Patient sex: M
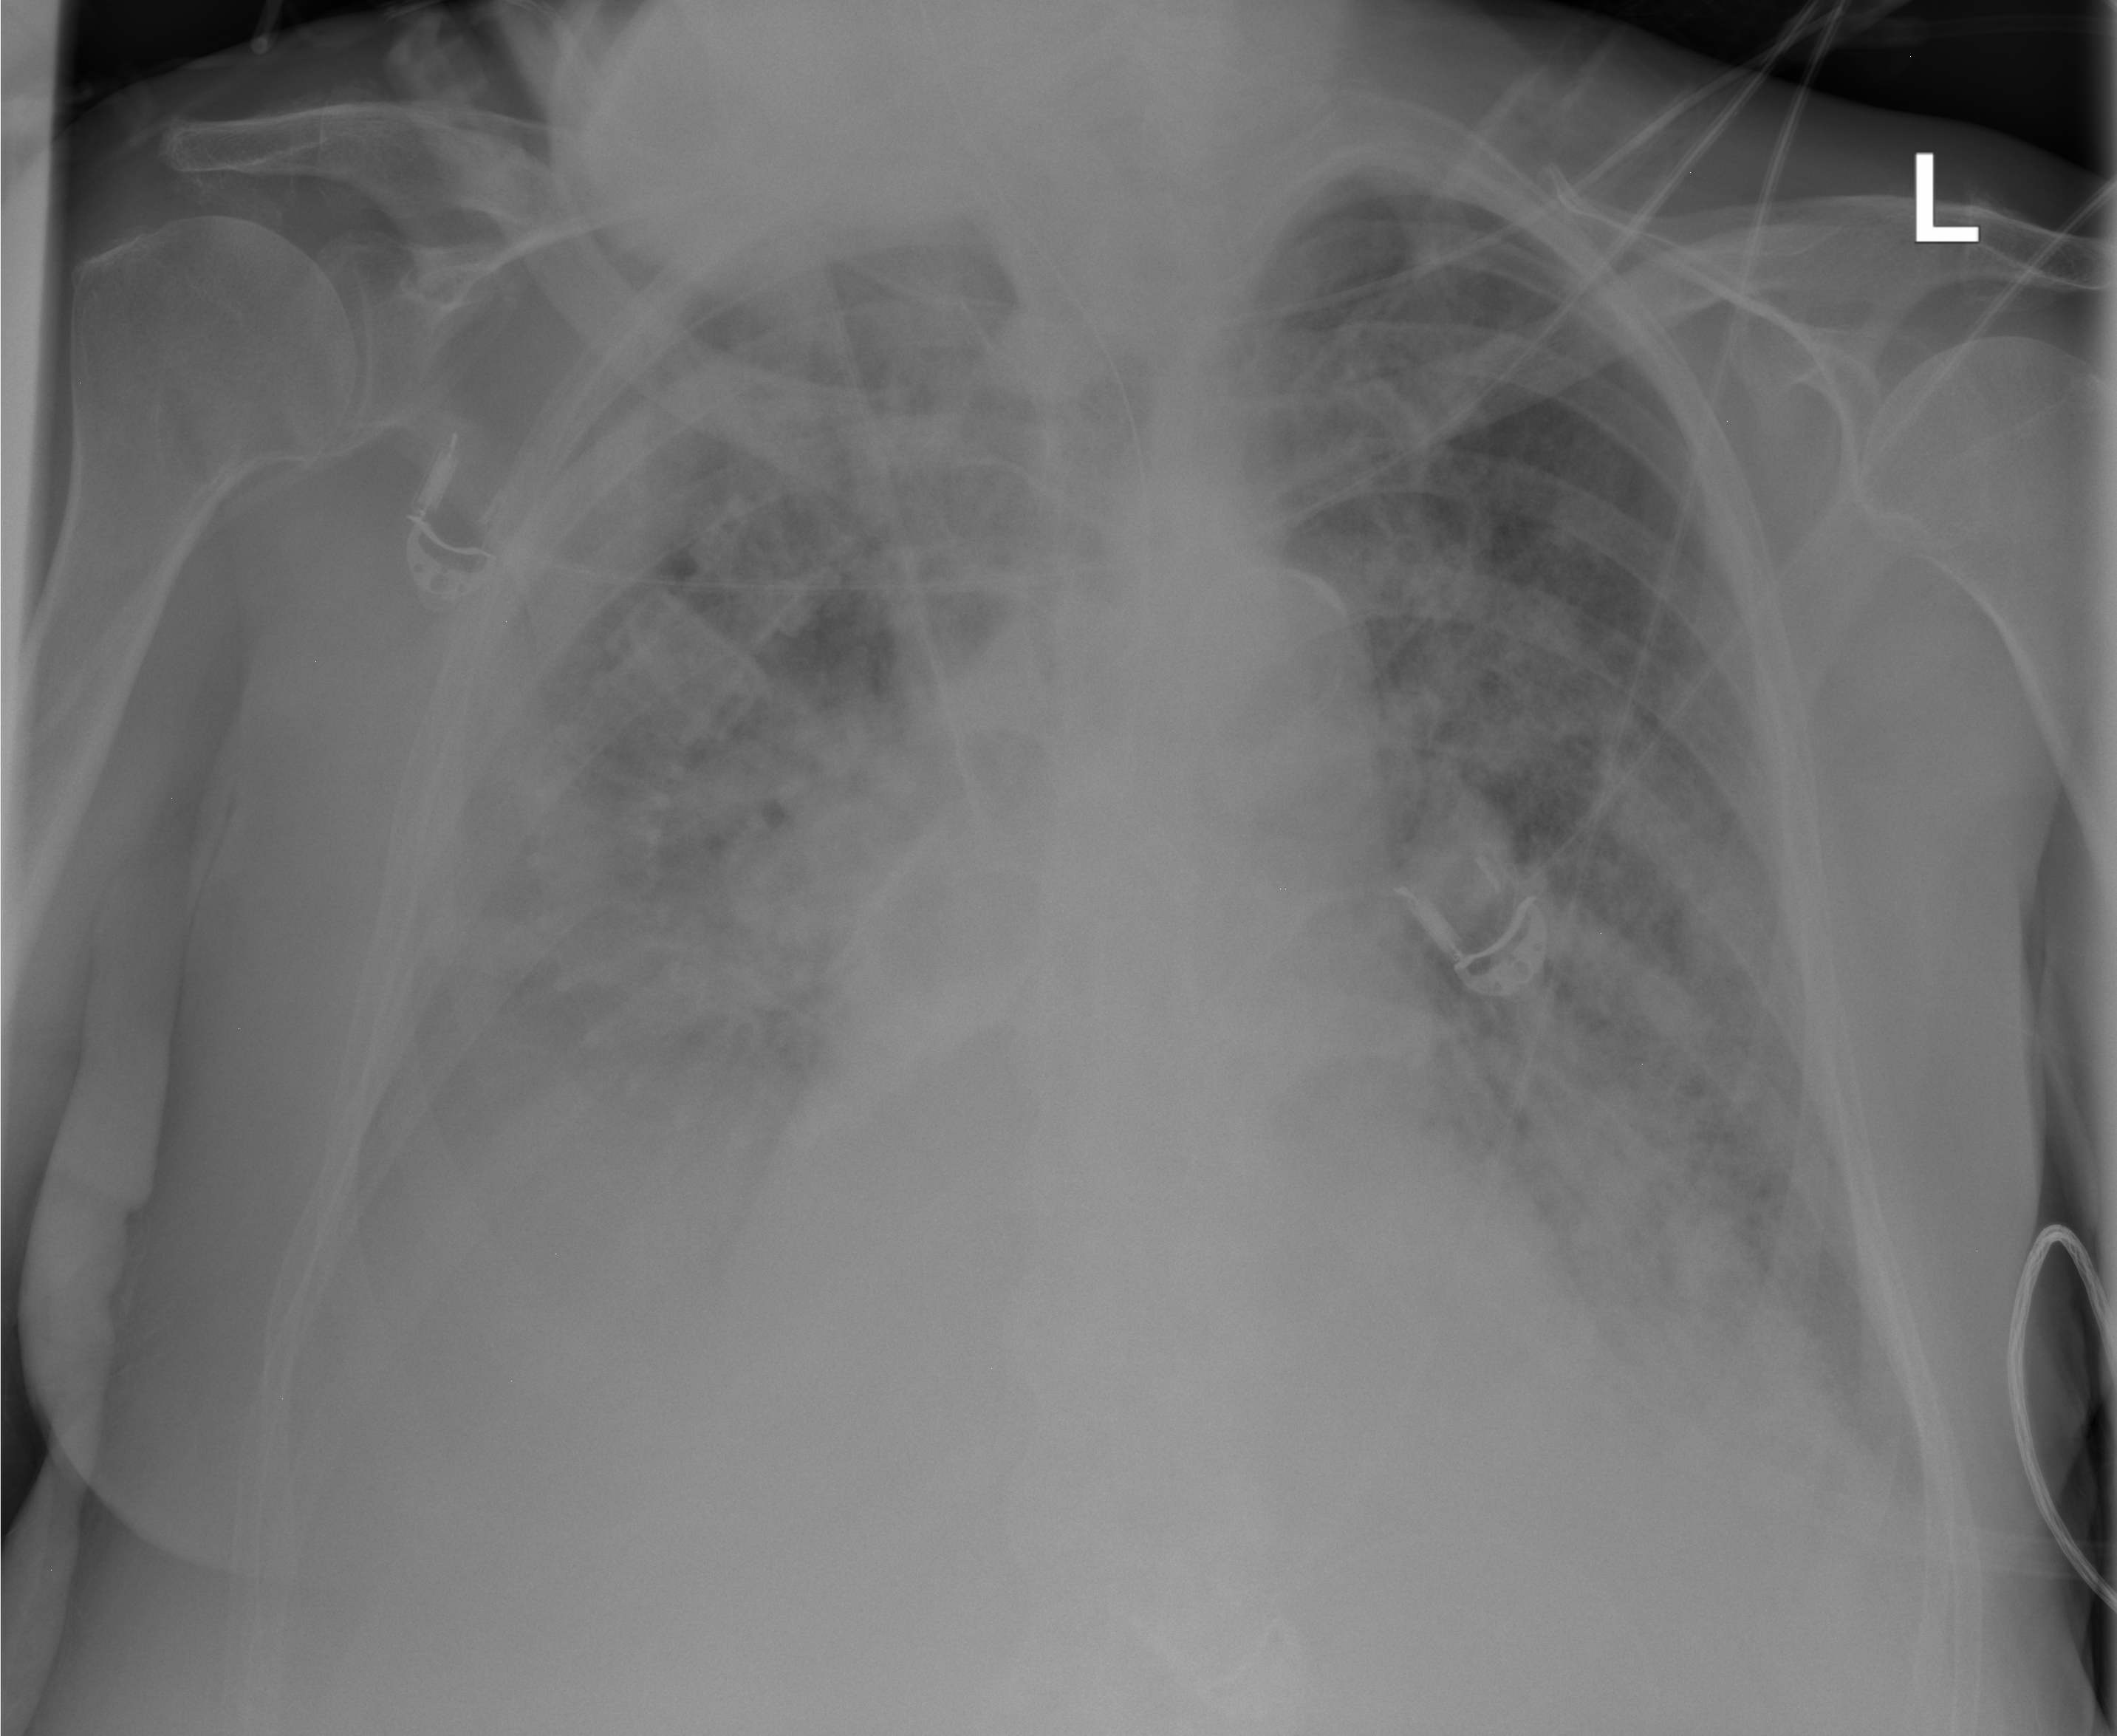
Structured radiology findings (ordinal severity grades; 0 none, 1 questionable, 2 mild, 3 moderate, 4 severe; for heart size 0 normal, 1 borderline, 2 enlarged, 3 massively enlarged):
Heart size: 0
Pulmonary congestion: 0
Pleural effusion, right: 2
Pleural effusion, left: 0
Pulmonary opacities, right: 3
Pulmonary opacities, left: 3
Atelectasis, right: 3
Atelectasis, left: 3